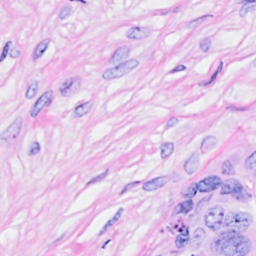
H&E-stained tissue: Breast